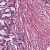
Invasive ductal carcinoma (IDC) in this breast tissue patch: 1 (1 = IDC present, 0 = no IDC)